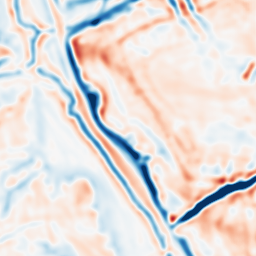
Category: multiscale
Decomposition family: dog
Decomposition parameters: sigma_low: 3
sigma_high: 5
Upsampling method: fft_zeropad
Upsampling parameters: scale: 2
Upsampling scale: 2